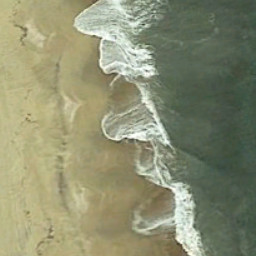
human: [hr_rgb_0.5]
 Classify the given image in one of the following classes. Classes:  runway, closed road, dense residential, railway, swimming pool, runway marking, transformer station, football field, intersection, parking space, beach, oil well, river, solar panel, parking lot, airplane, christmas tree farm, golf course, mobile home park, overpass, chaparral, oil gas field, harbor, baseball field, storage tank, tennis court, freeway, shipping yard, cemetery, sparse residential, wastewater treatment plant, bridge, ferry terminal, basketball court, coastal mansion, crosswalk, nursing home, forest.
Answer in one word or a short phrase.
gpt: beach